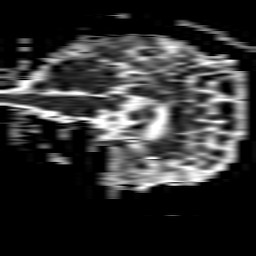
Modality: ADC
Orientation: sagittal
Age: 49
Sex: male
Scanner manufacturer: philips
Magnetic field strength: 1.5 T
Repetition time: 3.558 s
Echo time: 0.07039 s